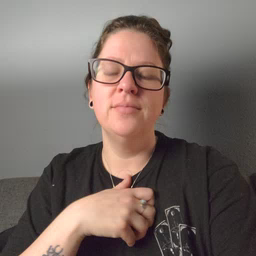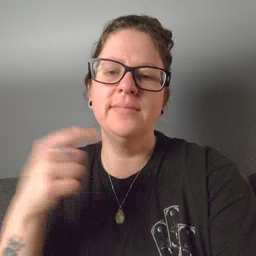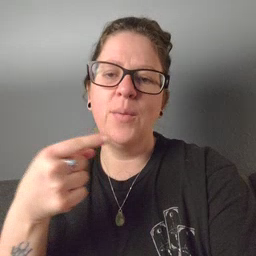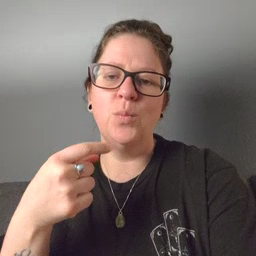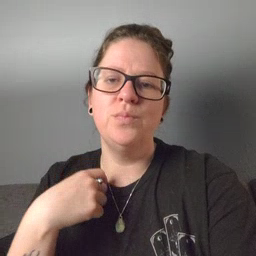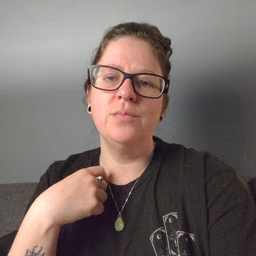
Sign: owie